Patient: sex M, age 42
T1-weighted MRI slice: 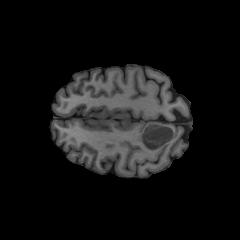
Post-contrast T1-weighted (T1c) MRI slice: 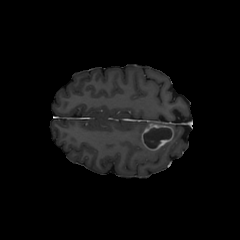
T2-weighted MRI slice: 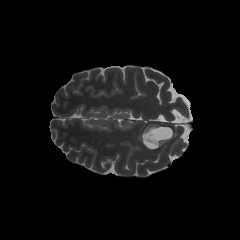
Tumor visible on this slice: yes
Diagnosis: Glioblastoma, IDH-wildtype
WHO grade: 4